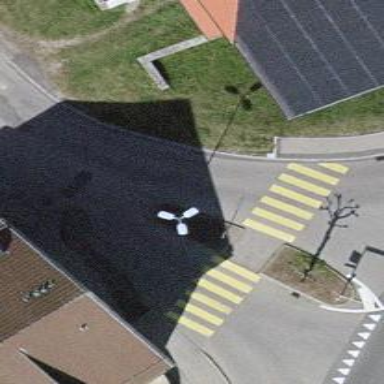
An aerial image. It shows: Zebra crossing with central island.